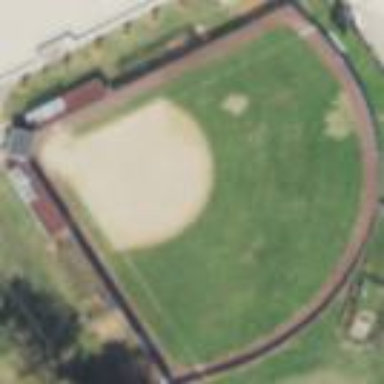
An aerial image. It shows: Softball pitch for leisure land activities.